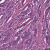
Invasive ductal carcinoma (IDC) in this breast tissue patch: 1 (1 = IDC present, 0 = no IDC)